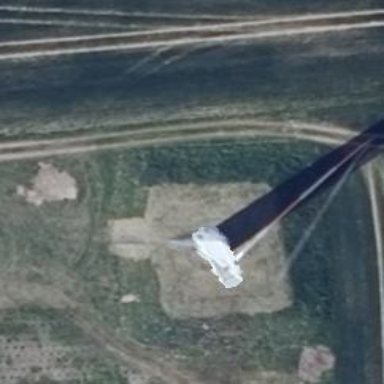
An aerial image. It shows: Wind generator powered by Vestas horizontal axis wind turbine.